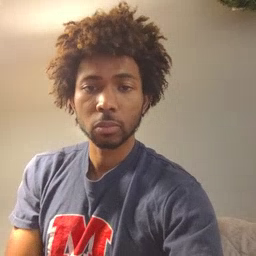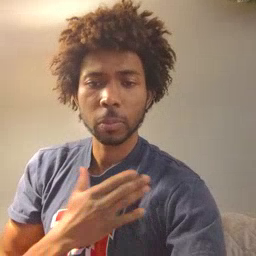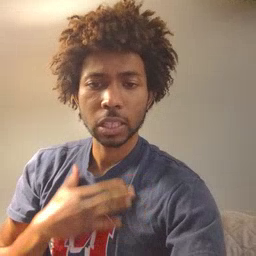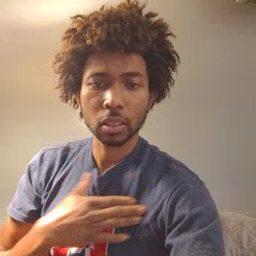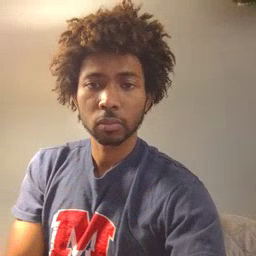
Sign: please